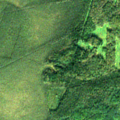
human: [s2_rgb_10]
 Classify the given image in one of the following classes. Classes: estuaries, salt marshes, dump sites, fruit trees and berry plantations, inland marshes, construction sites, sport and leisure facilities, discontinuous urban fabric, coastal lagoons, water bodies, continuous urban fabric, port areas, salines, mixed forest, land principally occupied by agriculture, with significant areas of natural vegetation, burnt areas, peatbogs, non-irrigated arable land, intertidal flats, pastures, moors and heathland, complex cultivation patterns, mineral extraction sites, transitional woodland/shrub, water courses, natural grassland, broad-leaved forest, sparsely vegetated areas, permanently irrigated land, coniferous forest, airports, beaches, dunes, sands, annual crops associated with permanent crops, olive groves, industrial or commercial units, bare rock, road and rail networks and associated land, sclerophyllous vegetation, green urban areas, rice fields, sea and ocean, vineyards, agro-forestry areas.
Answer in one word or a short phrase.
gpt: coniferous forest, mixed forest, transitional woodland/shrub